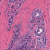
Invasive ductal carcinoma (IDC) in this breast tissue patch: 0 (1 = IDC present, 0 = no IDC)